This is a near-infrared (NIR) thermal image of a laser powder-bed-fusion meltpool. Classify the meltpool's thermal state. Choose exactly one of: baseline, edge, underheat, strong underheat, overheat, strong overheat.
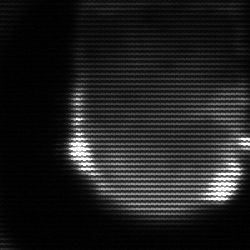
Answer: edge